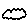
Label: cloud